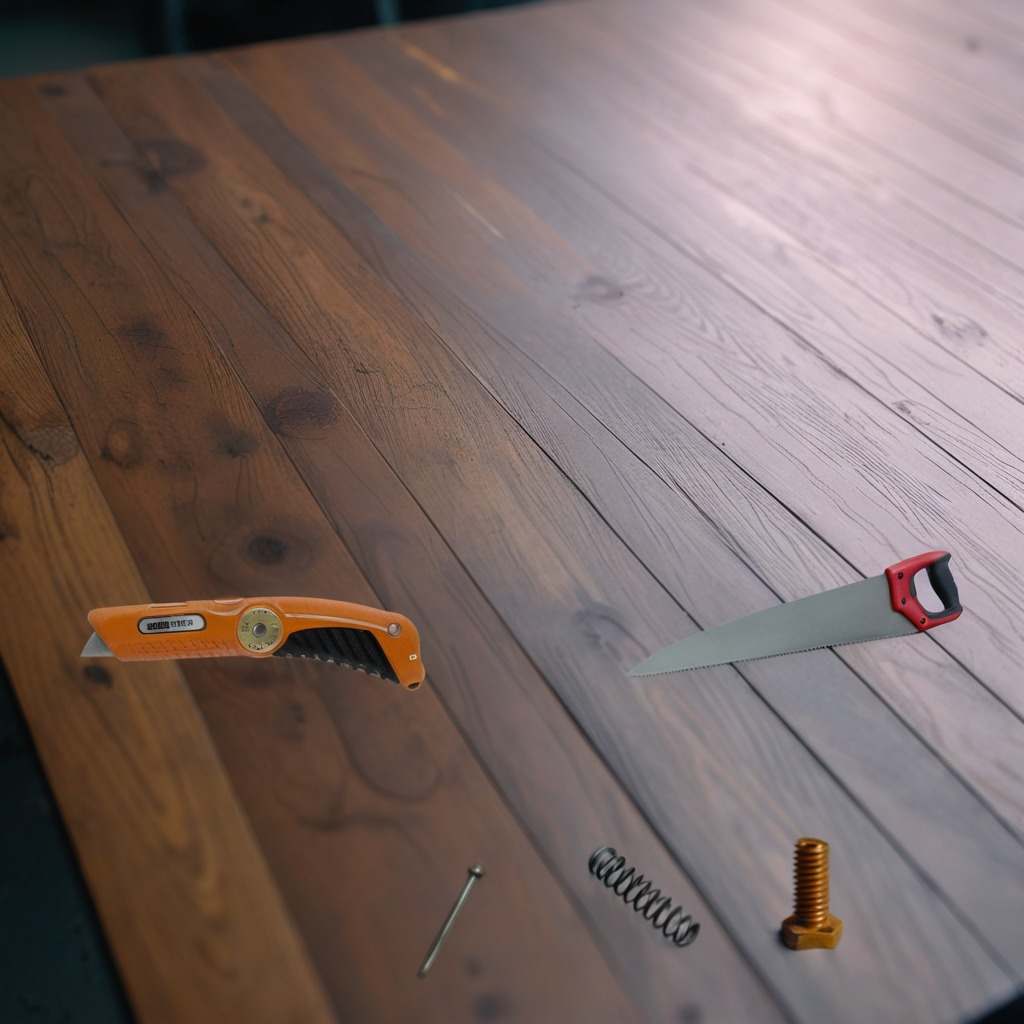
A utility knife, a metal machine screw, an iron nail, a coiled metal spring, and a handheld metal saw are lying on the old table.